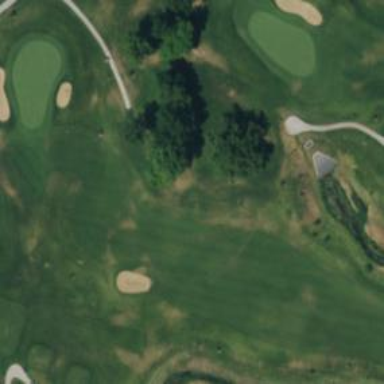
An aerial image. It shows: Golf fairway in the image.